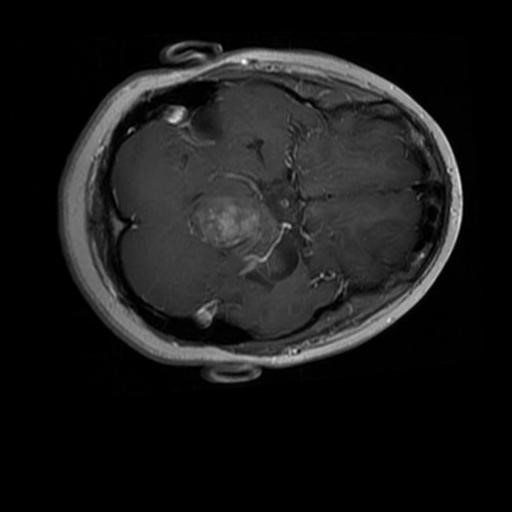
Label: brain_glioma